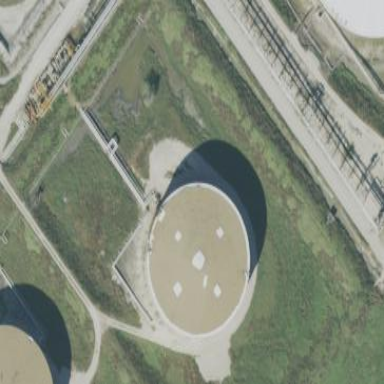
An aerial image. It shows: Storage tank that is man-made.